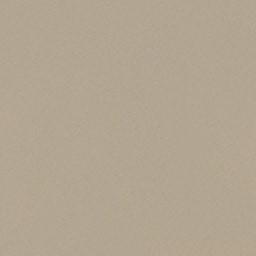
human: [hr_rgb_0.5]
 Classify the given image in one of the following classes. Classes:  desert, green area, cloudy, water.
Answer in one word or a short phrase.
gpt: desert